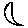
Label: moon